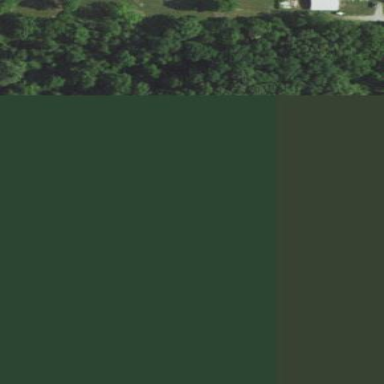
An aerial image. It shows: Mixed woodland with variety of leaf types and cycles.